The trace is the raw vibration amplitude of a rotating bearing as a function of time. Determine the bearing's health state. Answer with exactly one of: normal, inner_race, outer_race, ball.
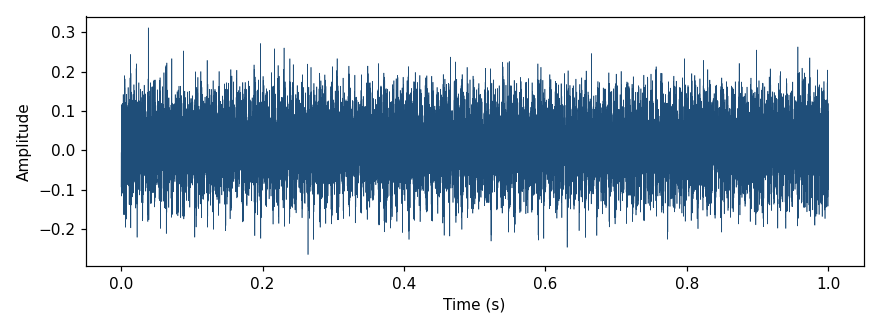
Answer: normal